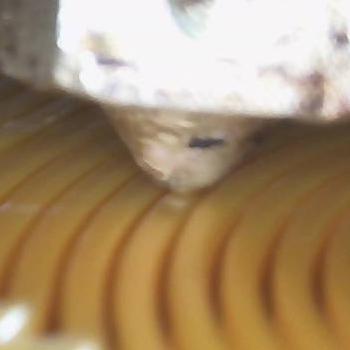
Flow rate: 100%